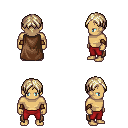
a pixel art fantasy rpg character, male body template, human, tanned skin, brown cape, red pants, white blonde parted hairstyle, cloth bracers, four views (front, back, left, right), 2x2 character sprite sheet, small pixel art, hard edges, no anti-aliasing